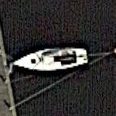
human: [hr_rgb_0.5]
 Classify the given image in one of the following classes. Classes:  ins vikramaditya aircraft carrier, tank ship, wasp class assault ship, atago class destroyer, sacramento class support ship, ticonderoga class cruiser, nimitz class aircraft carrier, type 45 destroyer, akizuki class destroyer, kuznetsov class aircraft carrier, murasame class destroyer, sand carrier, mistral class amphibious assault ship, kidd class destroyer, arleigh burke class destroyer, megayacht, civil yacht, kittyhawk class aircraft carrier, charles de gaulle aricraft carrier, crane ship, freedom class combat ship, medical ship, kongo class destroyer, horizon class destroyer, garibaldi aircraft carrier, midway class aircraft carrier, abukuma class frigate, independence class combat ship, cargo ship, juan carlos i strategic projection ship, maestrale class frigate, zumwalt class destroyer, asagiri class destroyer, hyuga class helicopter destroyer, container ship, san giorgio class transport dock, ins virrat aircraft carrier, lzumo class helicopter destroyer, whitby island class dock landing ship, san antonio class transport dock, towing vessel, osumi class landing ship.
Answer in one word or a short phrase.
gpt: Civil yacht